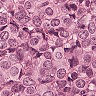
Metastatic tissue present: yes